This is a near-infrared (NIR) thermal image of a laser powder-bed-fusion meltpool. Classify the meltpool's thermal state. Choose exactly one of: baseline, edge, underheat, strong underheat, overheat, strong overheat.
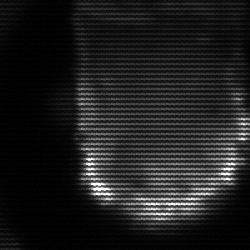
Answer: baseline